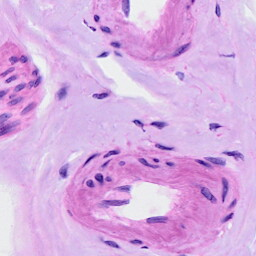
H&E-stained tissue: Ovarian